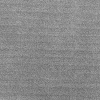
Atmospheric dust classification: dusty